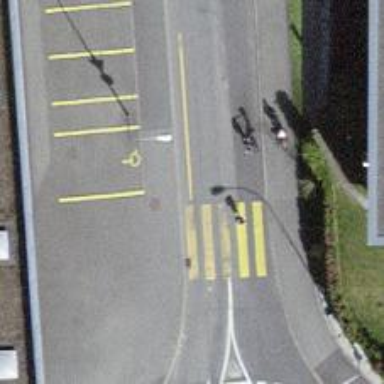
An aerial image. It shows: Pedestrian crossing with zebra markings on the footway.